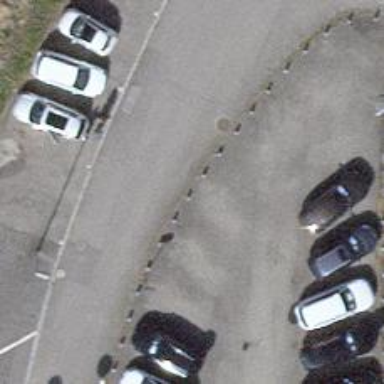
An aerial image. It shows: Bollard barrier.